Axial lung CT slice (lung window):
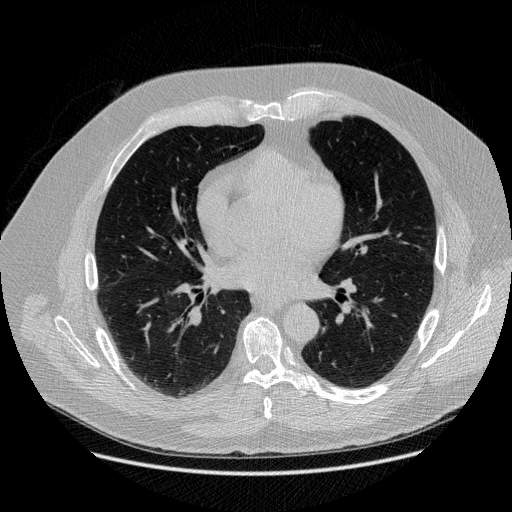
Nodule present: no